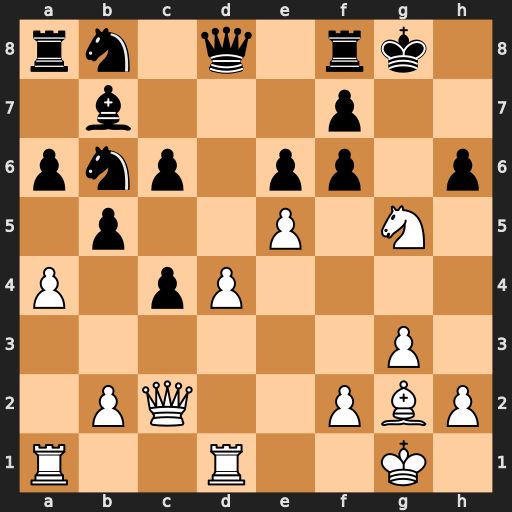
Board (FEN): rn1q1rk1/1b3p2/pnp1pp1p/1p2P1N1/P1pP4/6P1/1PQ2PBP/R2R2K1
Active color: w
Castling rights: -
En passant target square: -
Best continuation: Qh7#